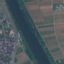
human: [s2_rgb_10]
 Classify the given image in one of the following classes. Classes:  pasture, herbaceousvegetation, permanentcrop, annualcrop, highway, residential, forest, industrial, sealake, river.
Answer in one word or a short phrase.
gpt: River